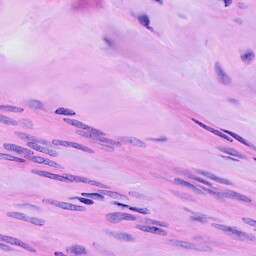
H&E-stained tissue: Ovarian